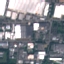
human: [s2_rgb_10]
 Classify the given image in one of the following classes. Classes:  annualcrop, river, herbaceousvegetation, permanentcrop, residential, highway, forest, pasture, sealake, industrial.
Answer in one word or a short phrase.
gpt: Industrial